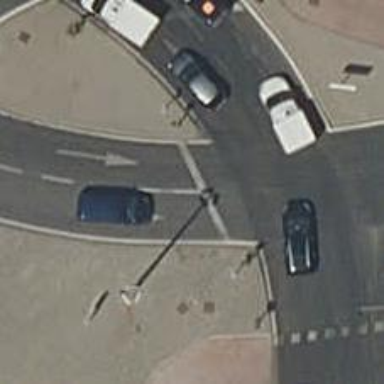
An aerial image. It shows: Road with traffic signals.